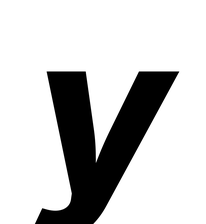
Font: Inter-Italic_ExtraBold_Italic